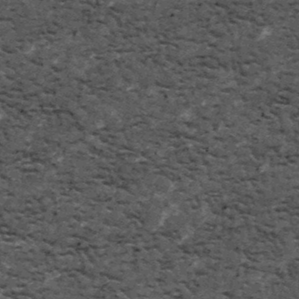
Label: frost